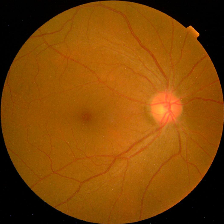
Diabetic retinopathy grade: No DR